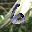
Label: 6